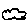
Label: cloud